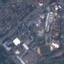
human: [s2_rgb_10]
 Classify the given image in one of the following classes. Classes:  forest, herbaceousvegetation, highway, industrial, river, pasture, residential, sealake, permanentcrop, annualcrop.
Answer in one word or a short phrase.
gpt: Industrial